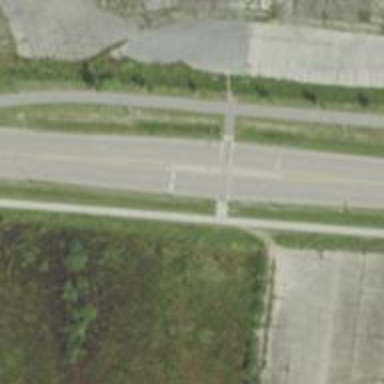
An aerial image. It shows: Crossing road.